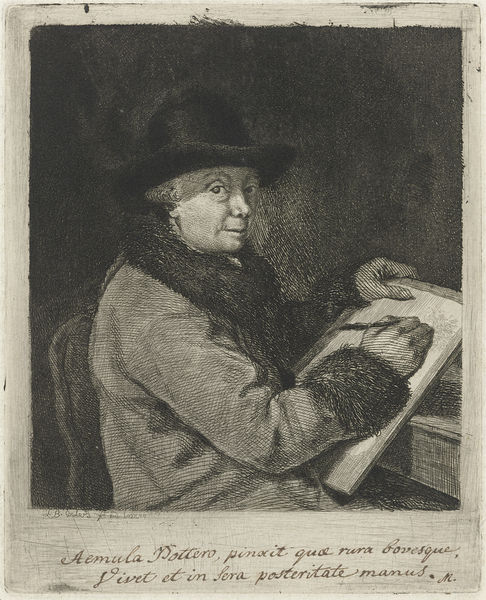
Titel: Portret van de kunstenaar Johannes Janson, tekenend
Künstler: Louis Bernard Coclers
Standort: Amsterdam
Institution: Rijksmuseum
Schlagwörter: dunkel, hand, mann, sitzen, grau, haar, hut, schwarz, stuhl, tisch, zeichnung, augen, pelz, mantel, sitzend, fell, papier, lehne, krempe, unterlage, stich, stift, zeichnen, schreiben, zeichnend